Interaction volume radius: 10 \u00c5
Interaction volume height: 15 \u00c5
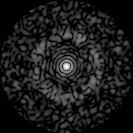
Disorder parameter: 0.8458